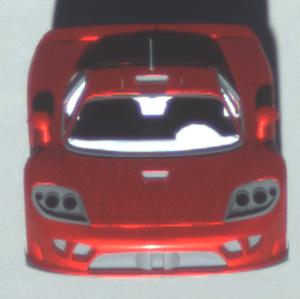
Make: Saleen
Model: S7
Detailed model: -
Model produced from: 2000
Model produced until: 2008
Doors: 2
Color: red
Road condition: dry road
Daytime: sunrise or sunset
Contrast: low contrast